Question: I tried to install redmine in my localhost. I installed 'Railsintaller' then i dowload svn code from 'redmine'. I found steps to install redmine in localhost in the below link 'http://www.youtube.com/watch?v=ethtaYKdl9g'.
I got following error in the middle of installation. I am new to this environment.
Kindly check the below screen shoot and help to fix this.
'''
UPDATED MY QUESTION
C:
edmine>rake db:migrate RAILS_ENV="production"
WARNING: 'require 'rake/rdoctask'' is deprecated. Please use 'require 'rdoc/tas
k' (in RDoc 2.4.2+)' instead.
at C:/RailsInstaller/Ruby1.9.2/lib/ruby/gems/1.9.1/gems/rake-0.9.2.2/lib/rak
e/rdoctask.rb
C:/RailsInstaller/Ruby1.9.2/lib/ruby/1.9.1/rdoc/task.rb:30: warning: already ini
tialized constant Task
rake aborted!
uninitialized constant Gem::SyckDefaultKey
Tasks: TOP => db:migrate => environment
(See full trace by running task with --trace)
'''
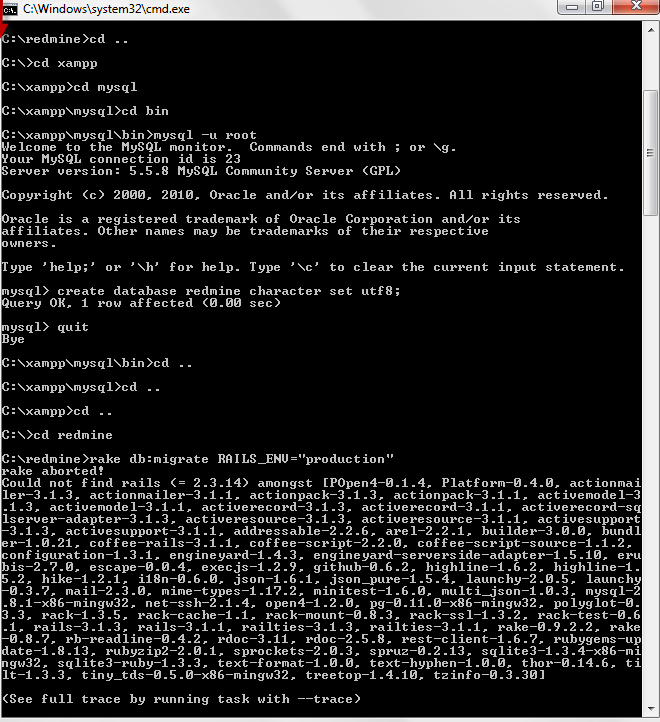
Answer: Redmine requires Rails 2.3.14, and by the looks of it you've installed Rails 3.1.1.
You must install Rails 2.3.14 using this command:
'''
gem install rails -v 2.3.14
'''